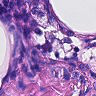
Metastatic tissue present: no